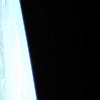
Label: space